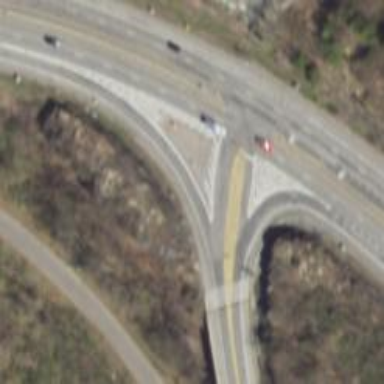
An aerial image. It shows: Primary link highway.